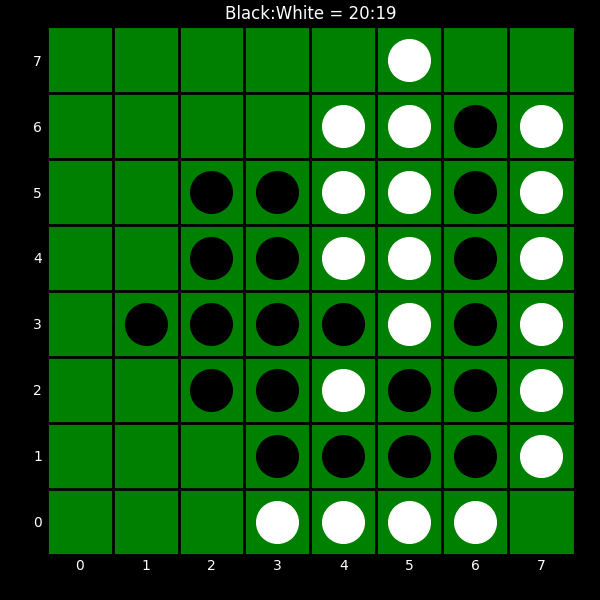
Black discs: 20
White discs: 19